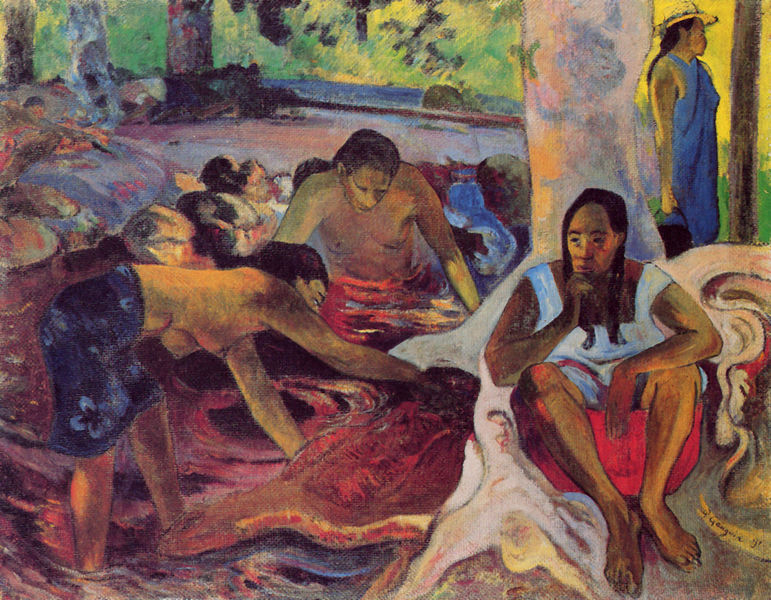
Titel: Tahitianische Fischerinnen, Tahitianische Fischerinnen
Künstler: Paul Gauguin
Standort: Berlin
Institution: Neue Nationalgalerie
Schlagwörter: baum, blau, dunkel, felsen, gemälde, hand, körper, mann, nackt, wasser, weiß, bäume, fluss, frauen, gelb, grün, impressionismus, menschen, sitzen, ufer, blume, blumen, braun, brust, bunt, busen, femmes, frau, haar, hell, hintergrund, hut, kleid, licht, männer, rücken, schwarz, rot, tuch, expressionismus, rock, hemd, arme, falten, stehen, stein, steine, tragen, hände, öl, ast, bach, baumstamm, natur, spiegelung, stamm, sonne, boden, insel, haare, lange haare, stoff, stoffe, tücher, decke, kinn, rosa, traurig, wald, beine, brüste, farbig, füße, gischt, schrift, wellen, hocke, schlafen, umrisse, farben, farbe, formen, violett, schaum, strömung, ölgemälde, lehnen, stämme, strohhut, zopf, korb, halbnackt, knie, oberkörper, hutkrempe, umriss, gauguin, waschen, südsee, bücken, rinnsal, draußen, kontur, hocken, konturen, leichen, pinsel, pinselstrich, beugen, geblümt, gaugin, reise, assis, gebückt, flimmern, gedeckte farben, balu, femme, geln, eimer, rousseau, bain, lager, thaiti, hockend, zudecken, paul gaugin, tahiti, gelehnt, sitzten, noire, baignade, haiti, landschadft, boo, nackte oberkörper, thaitii, fauvisme, frabig, amm, exotisme, vahiné, couleurs vives, jungle, marquises, paydage, depesser